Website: crate-barrel
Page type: newsletter-management
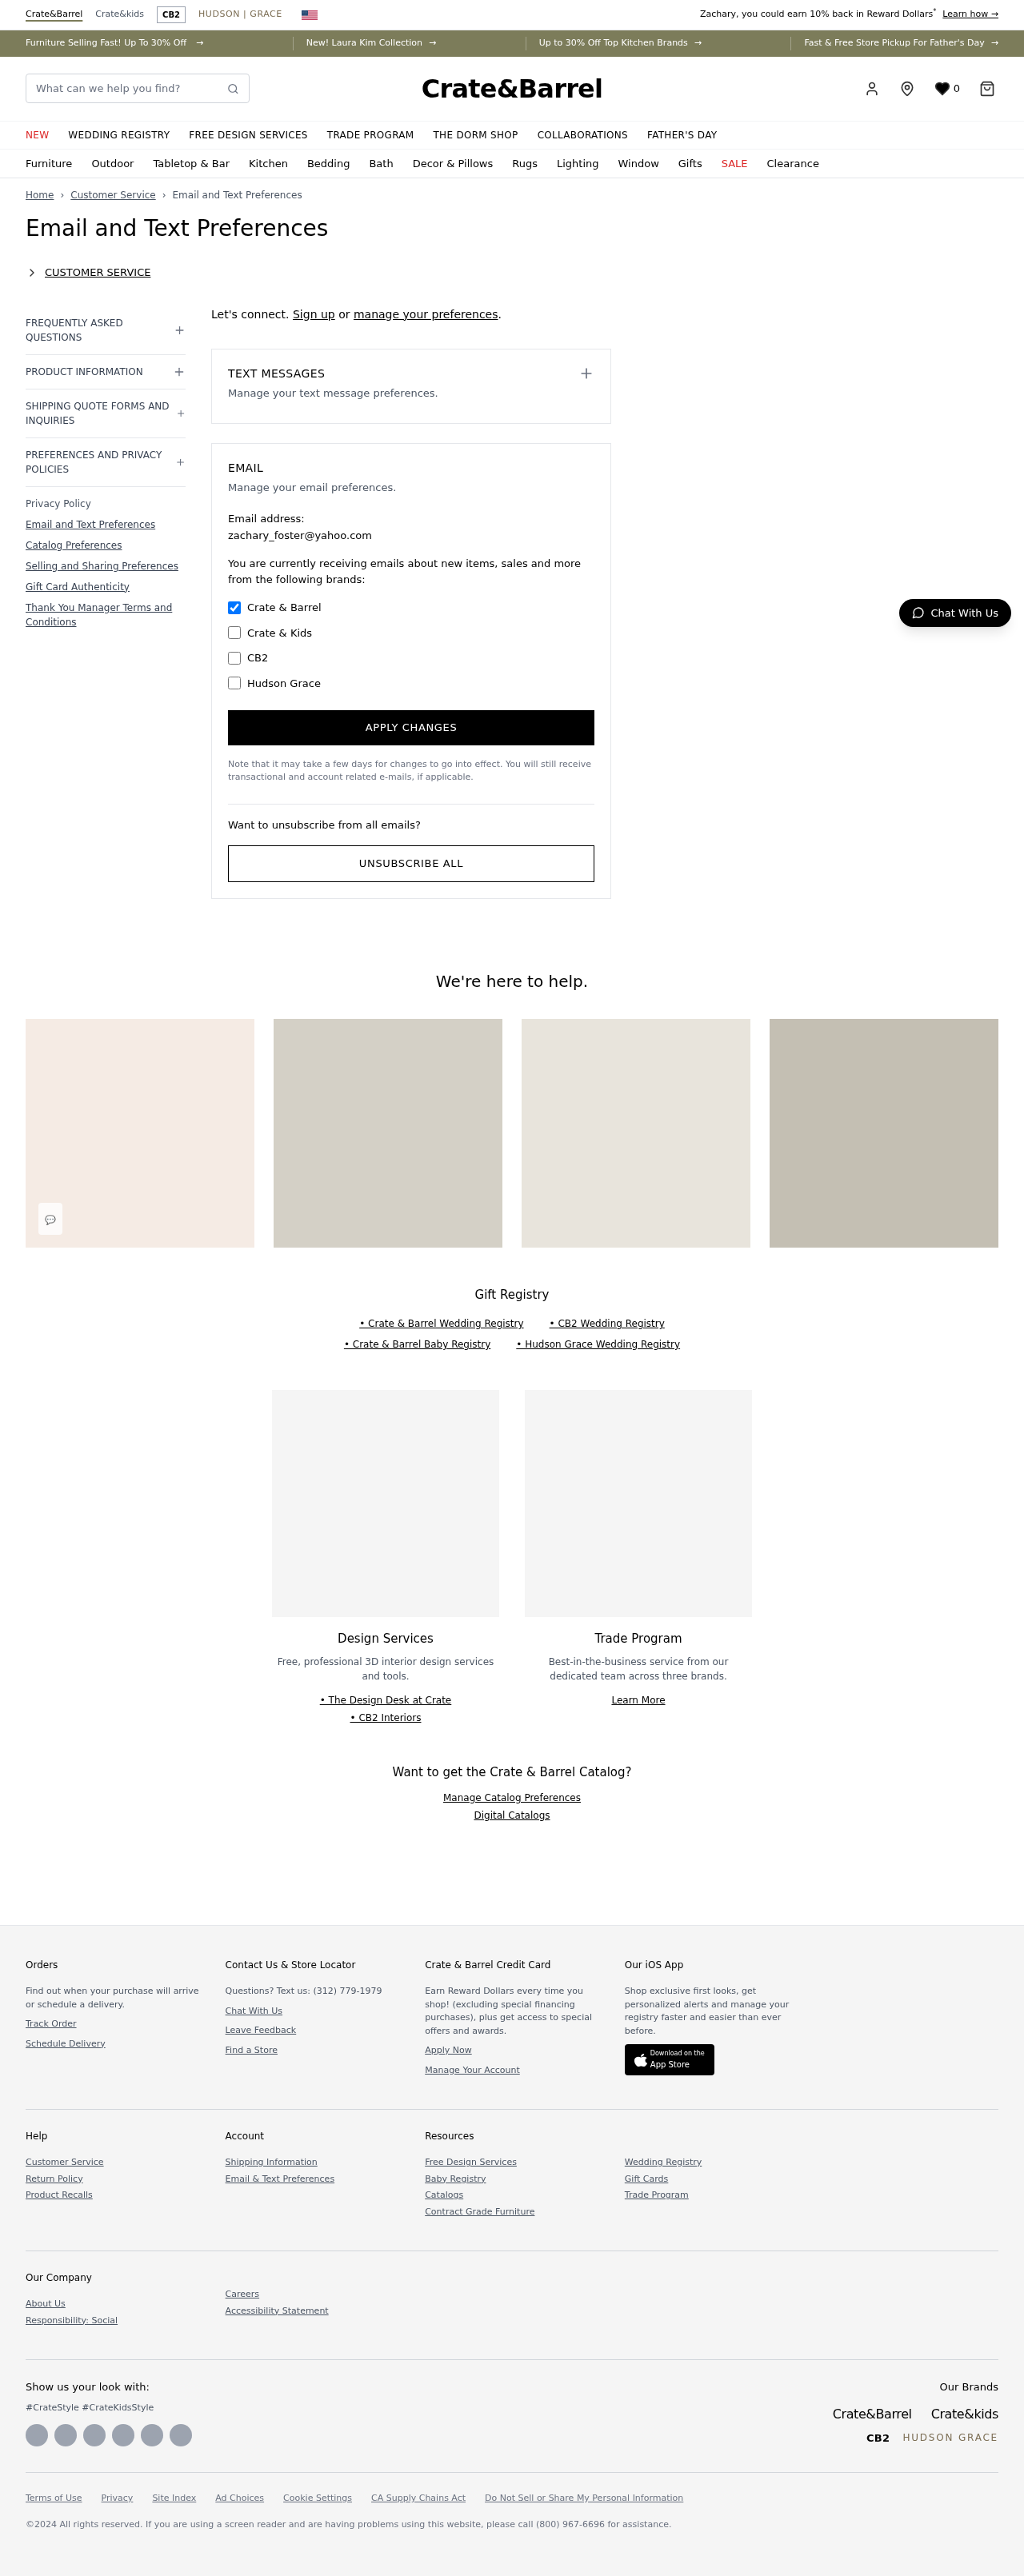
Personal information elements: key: PII_EMAIL
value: zachary_foster@yahoo.com
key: PII_FIRSTNAME
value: Zachary
Search elements: key: HEADER_SEARCH
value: What can we help you find?
Other elements: key: WISHLIST_COUNT
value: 0